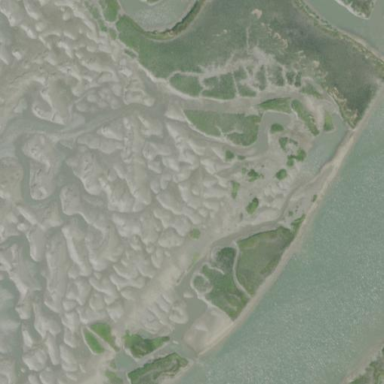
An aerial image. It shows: Tidal marsh wetland.